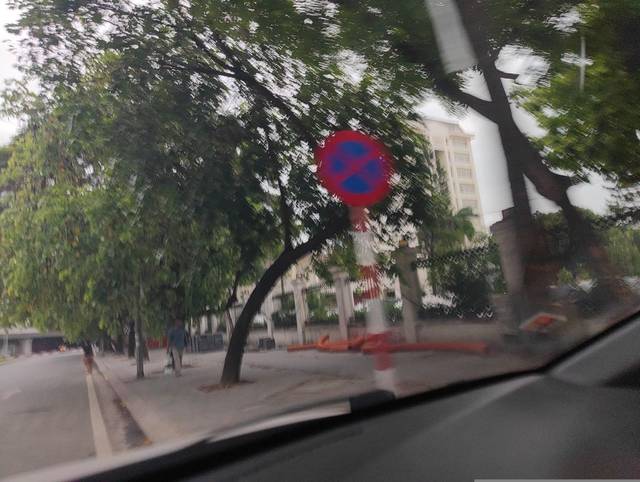
Region: Vietnam
Coordinates: 21.037, 105.782